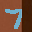
Label: 7